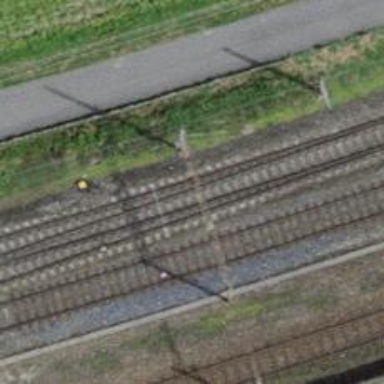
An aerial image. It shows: Railway track with contact line for electrification.